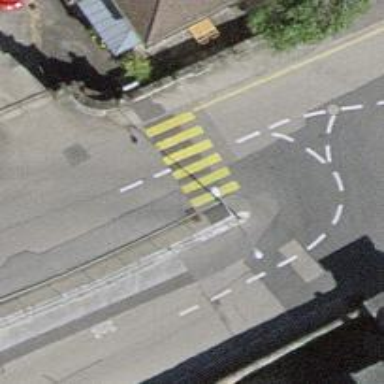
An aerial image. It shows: Marked crossing with visible markings.